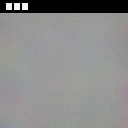
Screen state: on